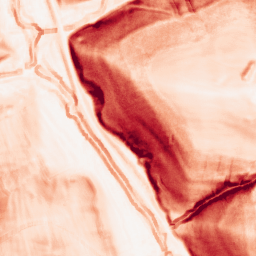
Category: morphological
Decomposition family: morphological_square
Decomposition parameters: operation: gradient
size: 5
Upsampling method: sinc_blackman
Upsampling parameters: scale: 2
kernel_size: 16
Upsampling scale: 2